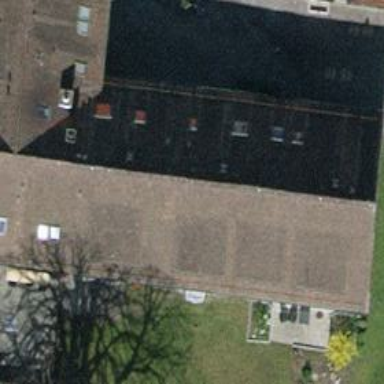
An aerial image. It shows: Gabled roof tile building made up of apartments.